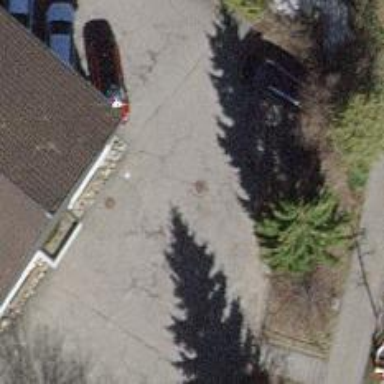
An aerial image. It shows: Alleyway designated as service road.